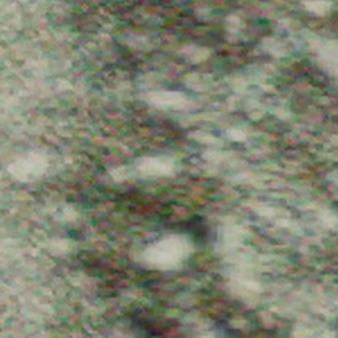
Label: other